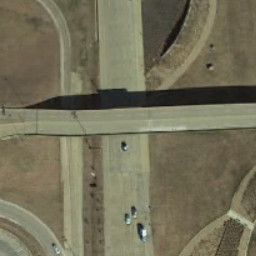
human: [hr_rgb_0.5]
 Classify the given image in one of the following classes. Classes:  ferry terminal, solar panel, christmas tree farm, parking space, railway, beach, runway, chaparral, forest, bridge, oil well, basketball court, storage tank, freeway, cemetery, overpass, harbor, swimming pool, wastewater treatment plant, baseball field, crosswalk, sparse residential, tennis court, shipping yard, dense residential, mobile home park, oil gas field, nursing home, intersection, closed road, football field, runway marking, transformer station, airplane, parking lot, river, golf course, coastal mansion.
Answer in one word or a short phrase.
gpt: overpass